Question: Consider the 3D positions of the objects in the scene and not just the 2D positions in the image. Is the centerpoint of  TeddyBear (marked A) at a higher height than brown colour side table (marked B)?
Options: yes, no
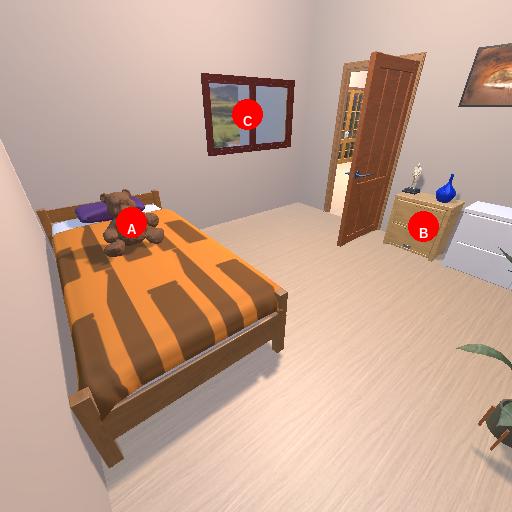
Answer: yes